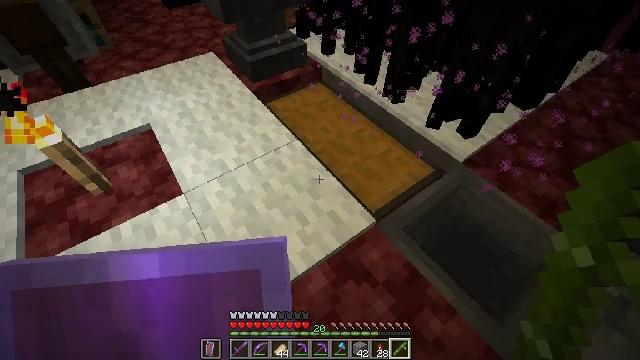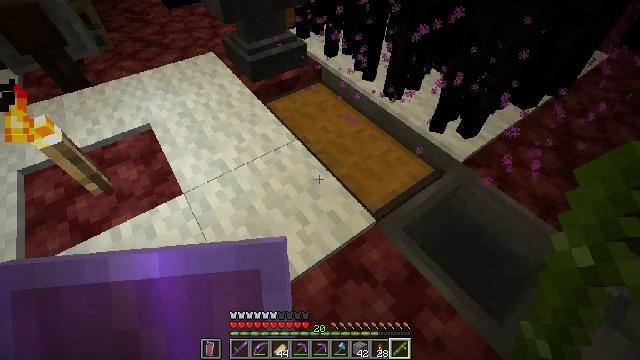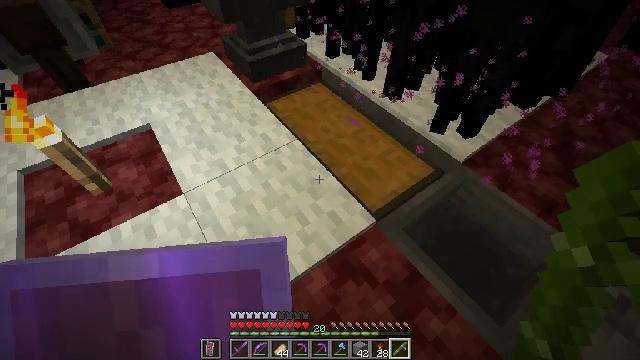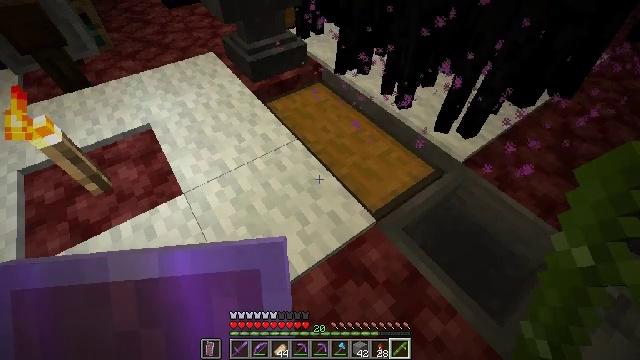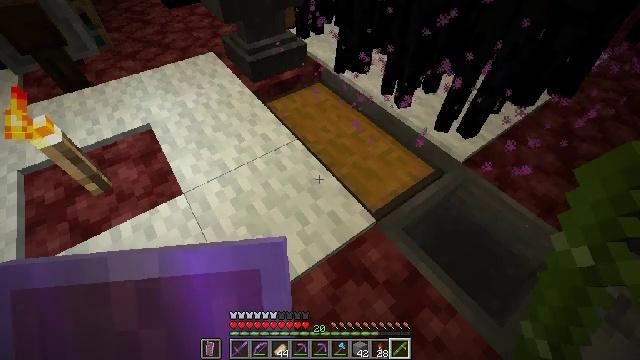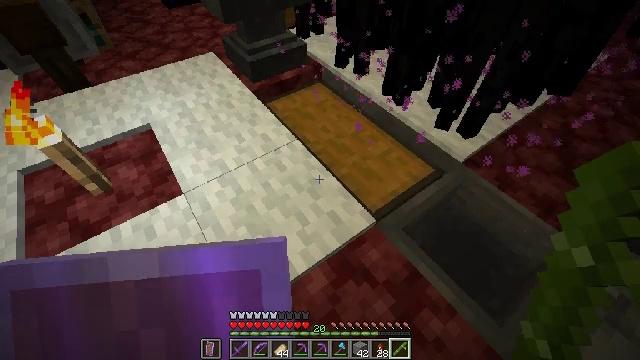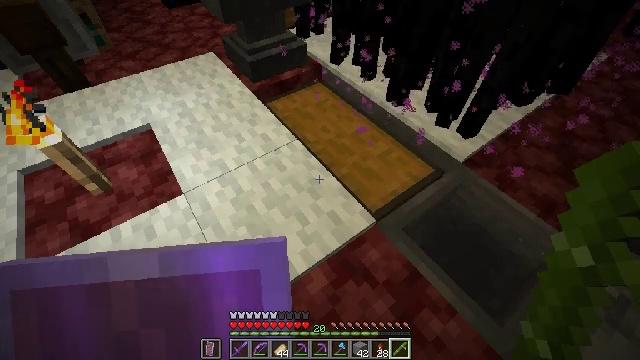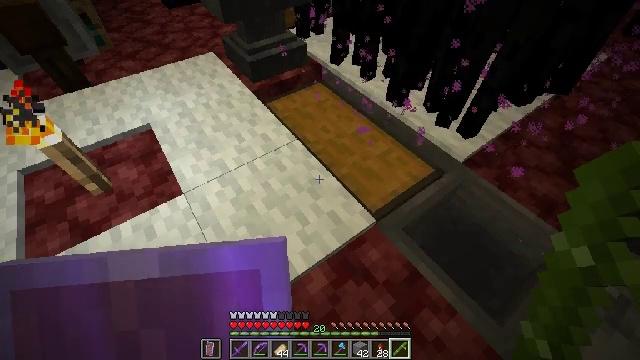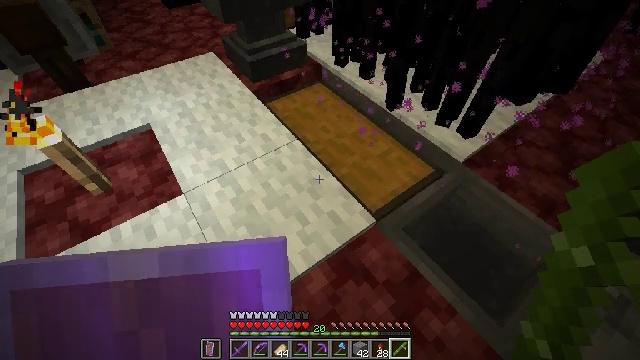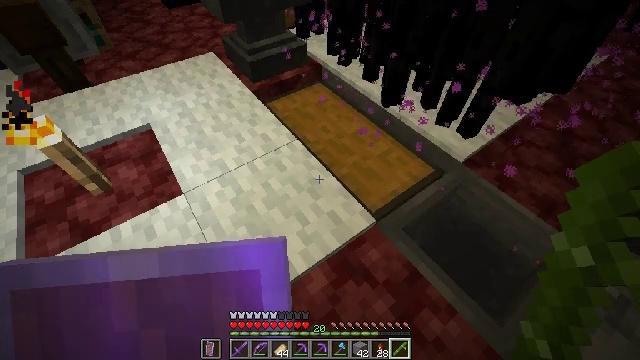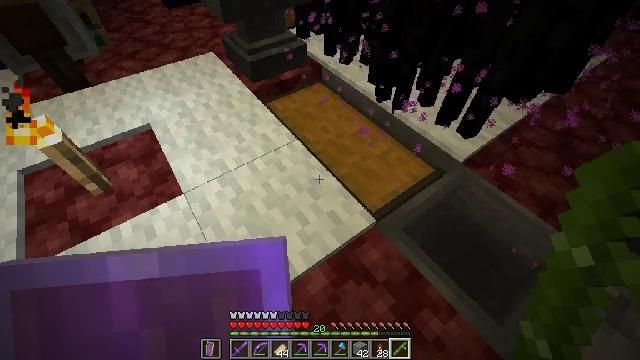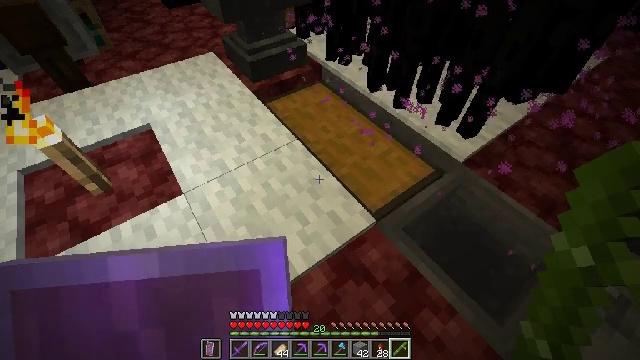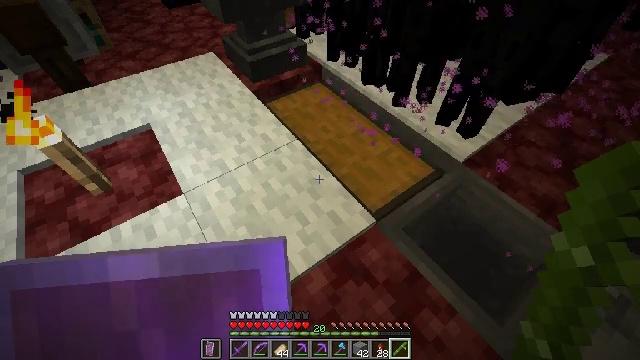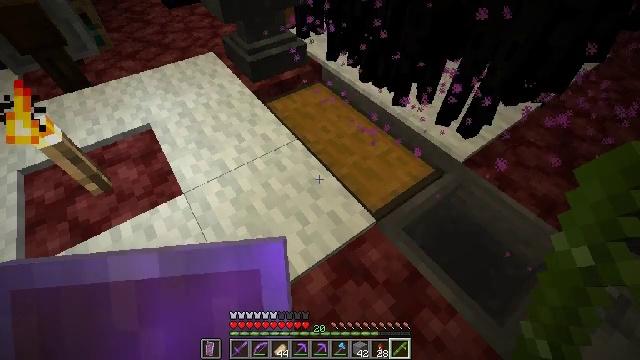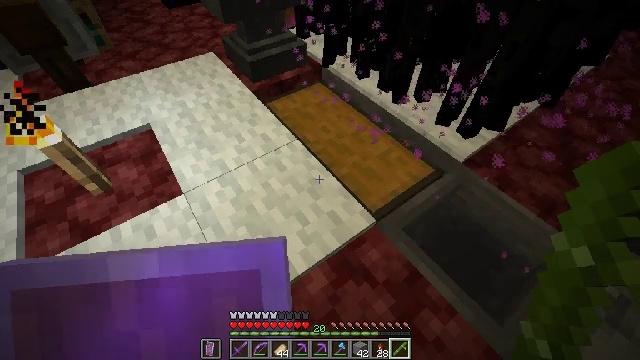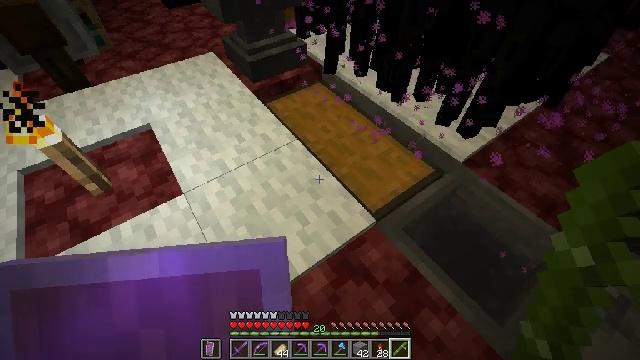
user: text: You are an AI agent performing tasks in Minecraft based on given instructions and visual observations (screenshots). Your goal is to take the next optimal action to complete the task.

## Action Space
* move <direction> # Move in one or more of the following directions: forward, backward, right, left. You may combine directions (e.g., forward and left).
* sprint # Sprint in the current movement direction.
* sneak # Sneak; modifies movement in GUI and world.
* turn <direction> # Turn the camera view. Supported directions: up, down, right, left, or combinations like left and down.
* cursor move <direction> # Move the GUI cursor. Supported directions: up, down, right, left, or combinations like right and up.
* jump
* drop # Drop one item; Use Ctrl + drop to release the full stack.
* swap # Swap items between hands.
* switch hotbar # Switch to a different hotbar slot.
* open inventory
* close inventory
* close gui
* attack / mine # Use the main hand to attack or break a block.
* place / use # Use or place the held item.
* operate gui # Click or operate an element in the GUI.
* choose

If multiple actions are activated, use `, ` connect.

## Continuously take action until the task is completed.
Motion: motion action
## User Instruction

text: Gather the chest from its place.
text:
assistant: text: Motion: no_op
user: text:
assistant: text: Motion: no_op
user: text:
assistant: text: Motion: no_op
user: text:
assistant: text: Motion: no_op
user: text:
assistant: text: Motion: no_op
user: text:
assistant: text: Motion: no_op
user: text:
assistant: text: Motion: no_op
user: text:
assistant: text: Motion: no_op
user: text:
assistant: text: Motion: no_op
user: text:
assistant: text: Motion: no_op
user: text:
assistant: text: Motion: no_op
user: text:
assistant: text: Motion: no_op
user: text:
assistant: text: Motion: no_op
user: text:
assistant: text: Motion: no_op
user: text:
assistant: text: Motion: no_op
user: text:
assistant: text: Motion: no_op
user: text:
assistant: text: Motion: no_op
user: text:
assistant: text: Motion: turn left and up
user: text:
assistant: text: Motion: turn left and up
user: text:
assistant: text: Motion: no_op
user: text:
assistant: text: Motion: no_op
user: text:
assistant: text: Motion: no_op
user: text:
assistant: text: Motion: no_op
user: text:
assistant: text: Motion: no_op
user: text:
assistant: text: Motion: no_op
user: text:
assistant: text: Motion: no_op
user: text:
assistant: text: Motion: no_op
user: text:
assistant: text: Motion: no_op
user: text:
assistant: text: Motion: no_op
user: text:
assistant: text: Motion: no_op